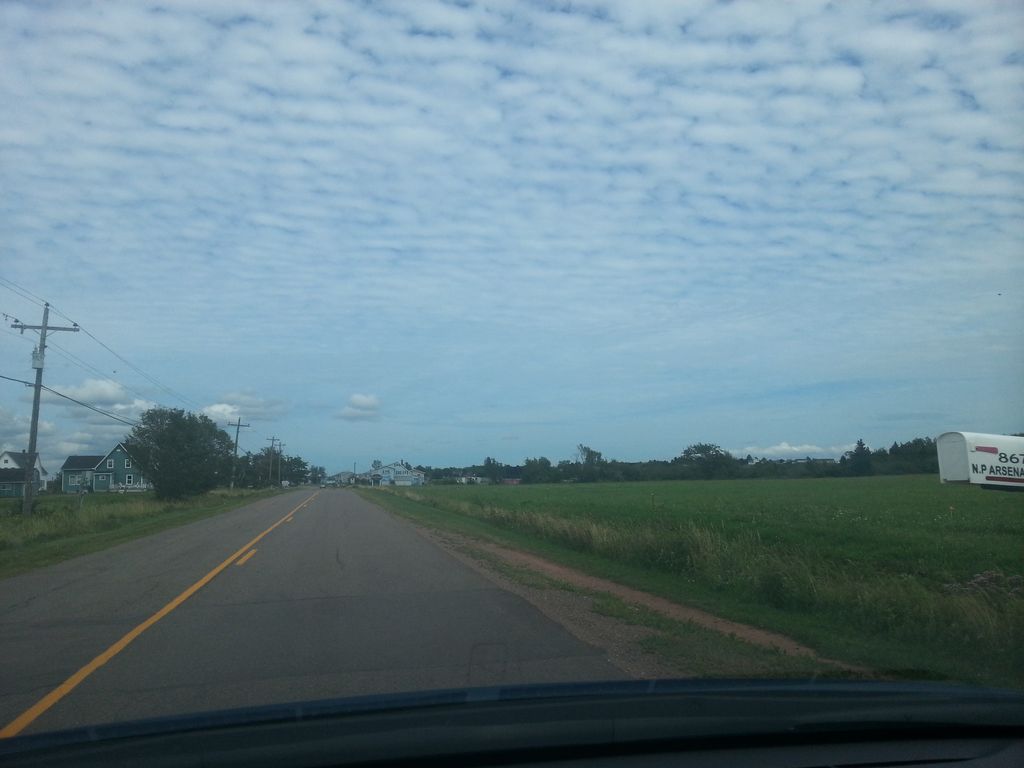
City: charlottetown